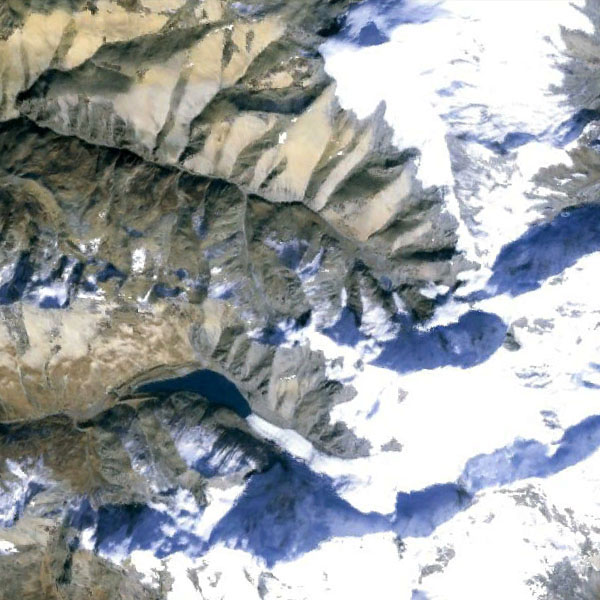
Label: Mountain